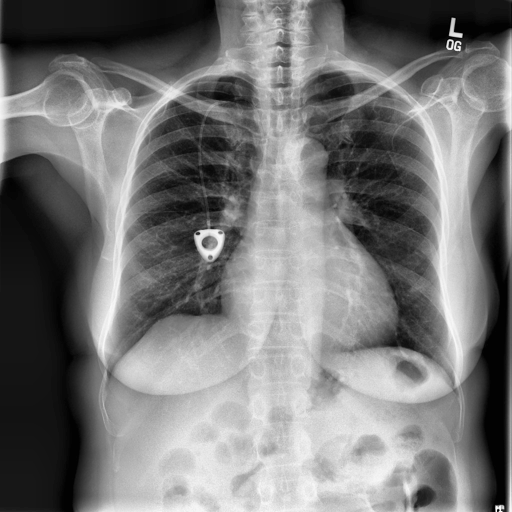
Finding: NORMAL